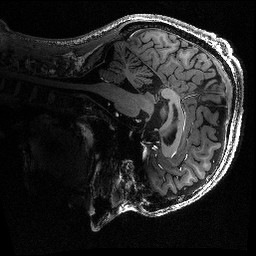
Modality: T1w
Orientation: sagittal
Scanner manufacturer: siemens
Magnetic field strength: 6.98 T
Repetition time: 2.36 s
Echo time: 0.00275 s